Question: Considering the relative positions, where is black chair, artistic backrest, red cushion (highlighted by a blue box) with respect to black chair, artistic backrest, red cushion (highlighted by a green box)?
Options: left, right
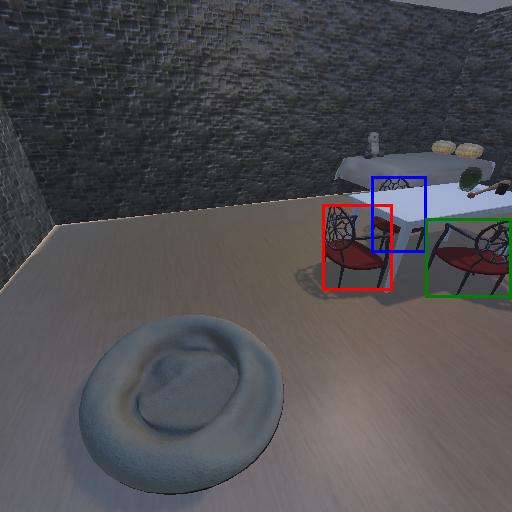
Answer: left